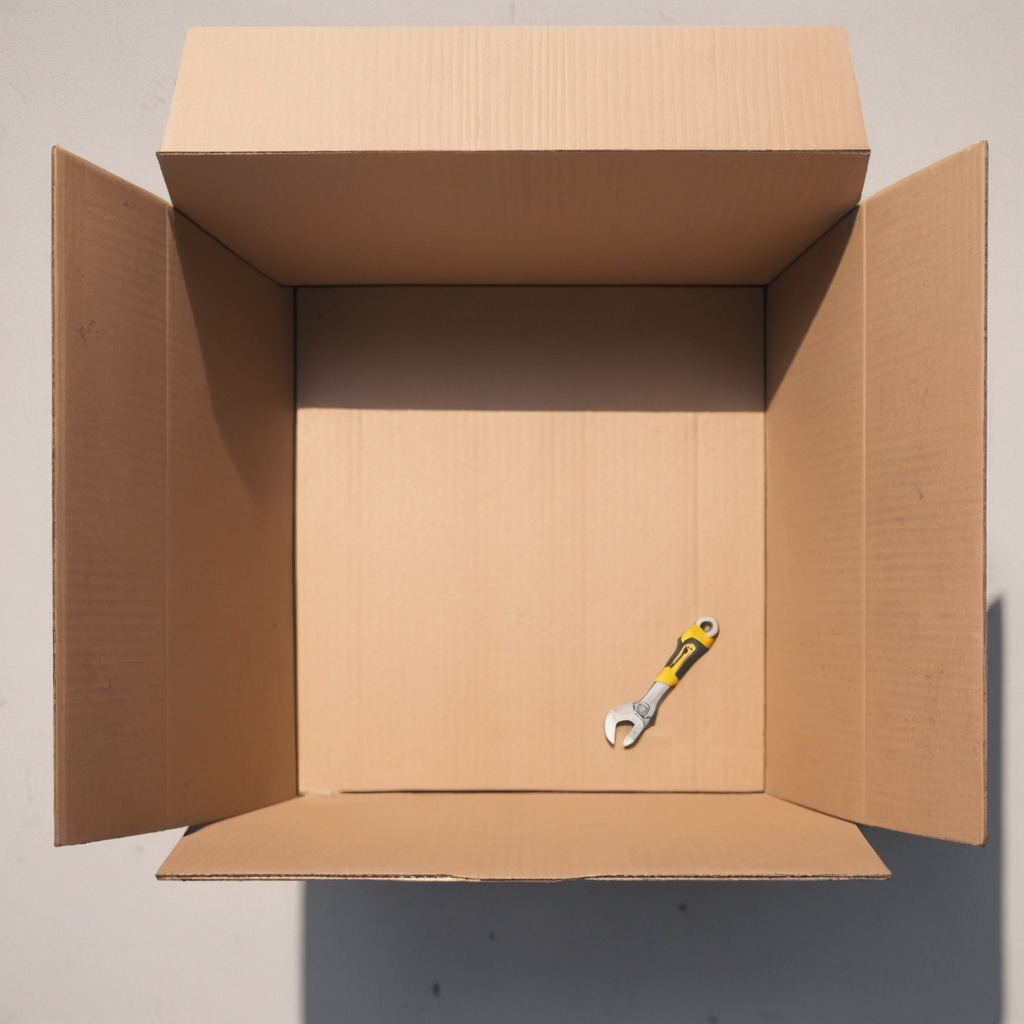
An wrench is lying on a clean dry cardboard box surface in an outdoor workshop during daytime bright natural light soft shadows slightly creased but